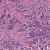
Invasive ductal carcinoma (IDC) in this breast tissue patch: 1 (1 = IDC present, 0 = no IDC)